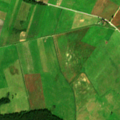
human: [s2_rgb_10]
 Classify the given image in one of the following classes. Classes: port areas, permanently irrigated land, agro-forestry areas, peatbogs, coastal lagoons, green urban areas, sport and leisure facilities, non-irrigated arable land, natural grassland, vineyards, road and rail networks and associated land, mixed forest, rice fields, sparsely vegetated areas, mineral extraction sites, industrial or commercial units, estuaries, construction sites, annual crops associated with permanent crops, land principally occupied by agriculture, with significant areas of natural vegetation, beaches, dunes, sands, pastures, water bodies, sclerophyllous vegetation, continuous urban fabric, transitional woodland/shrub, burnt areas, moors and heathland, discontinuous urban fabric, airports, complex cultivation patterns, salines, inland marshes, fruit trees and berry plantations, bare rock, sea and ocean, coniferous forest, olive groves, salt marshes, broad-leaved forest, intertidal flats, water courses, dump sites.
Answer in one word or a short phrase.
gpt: non-irrigated arable land, complex cultivation patterns, broad-leaved forest